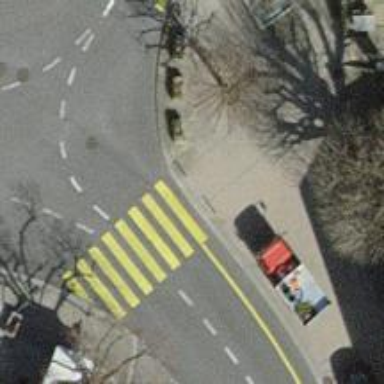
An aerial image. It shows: Zebra crossing on the road.